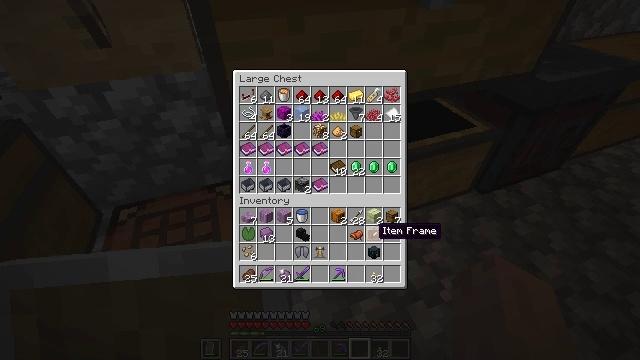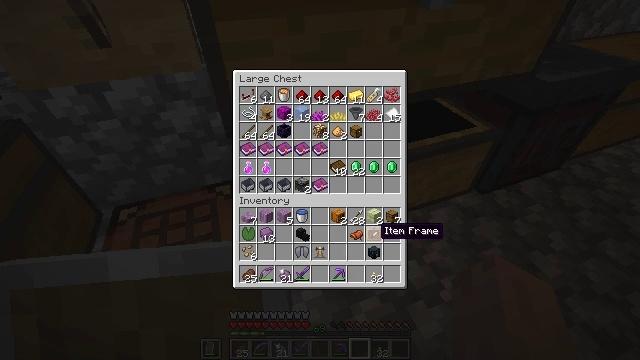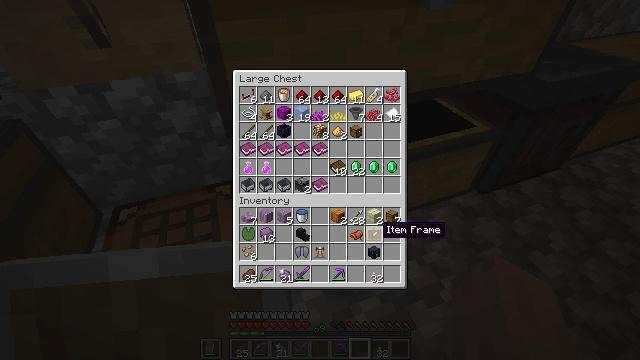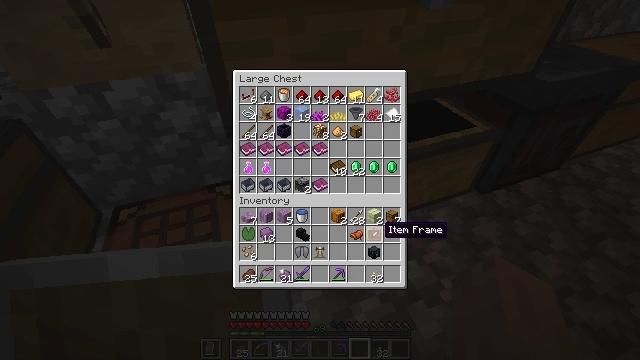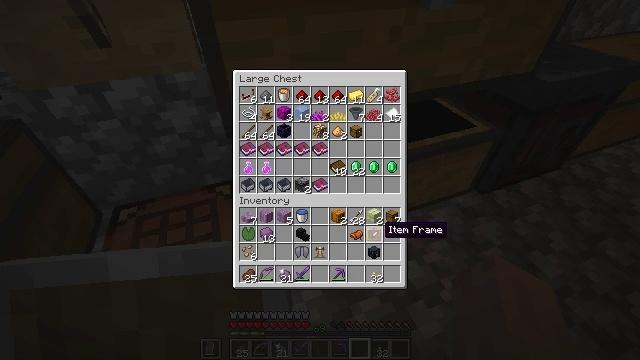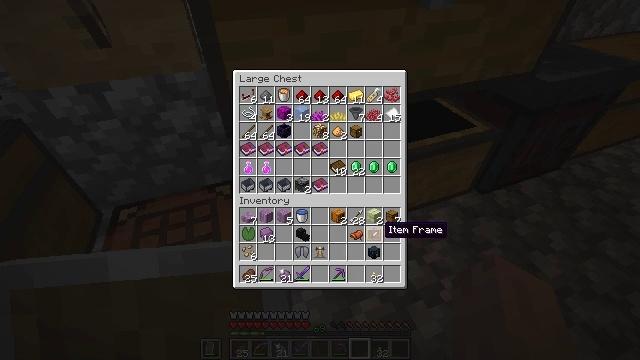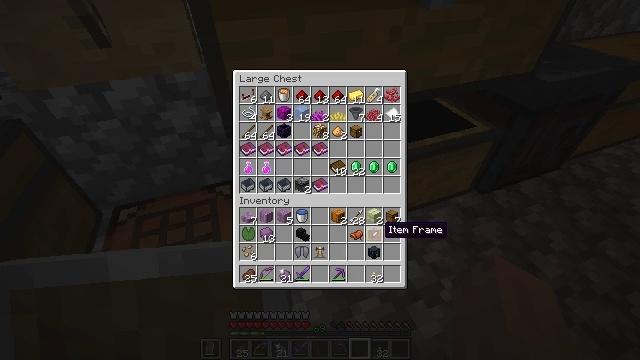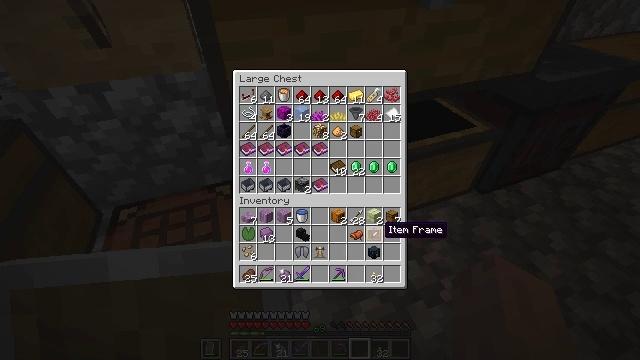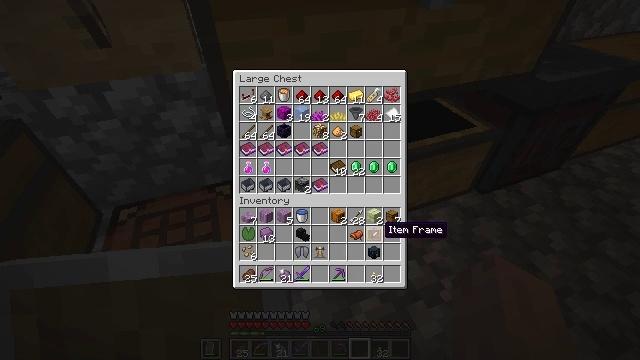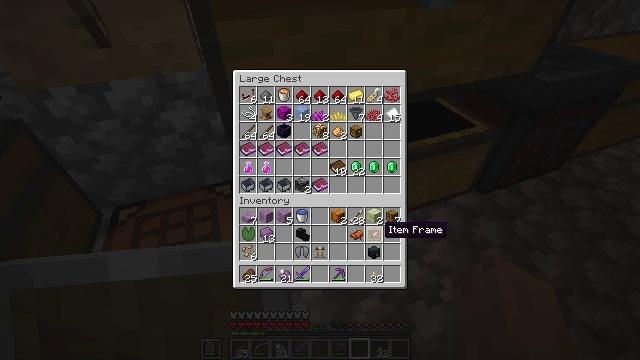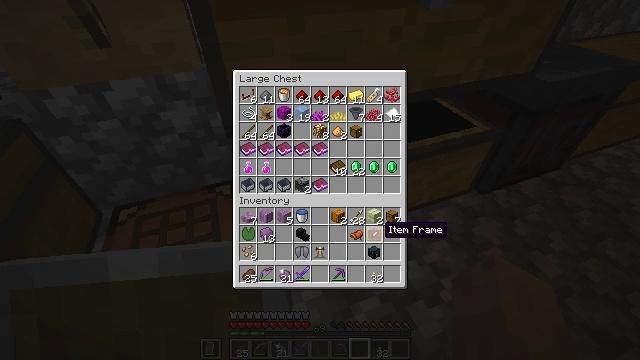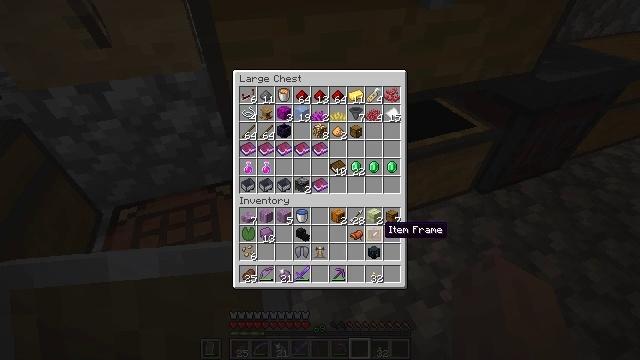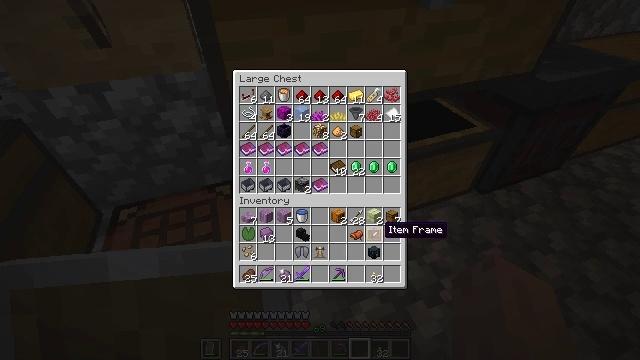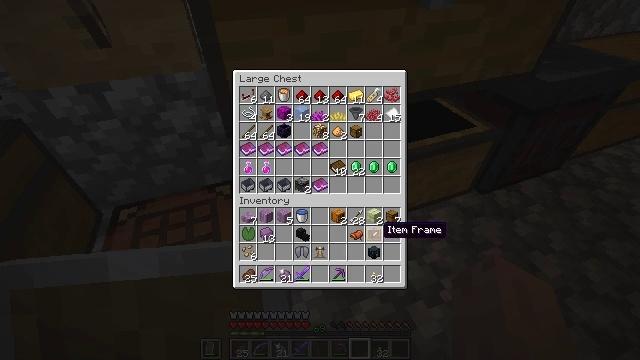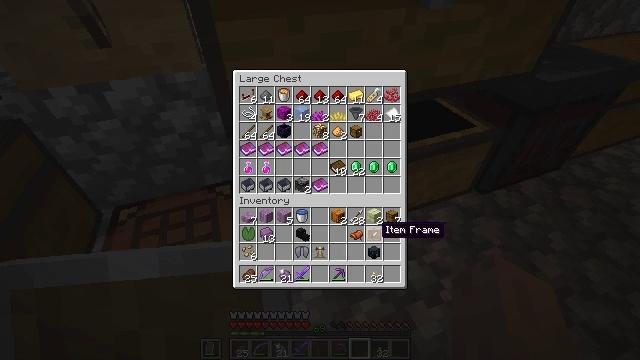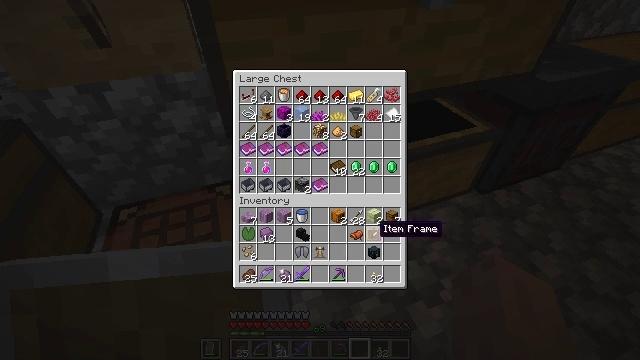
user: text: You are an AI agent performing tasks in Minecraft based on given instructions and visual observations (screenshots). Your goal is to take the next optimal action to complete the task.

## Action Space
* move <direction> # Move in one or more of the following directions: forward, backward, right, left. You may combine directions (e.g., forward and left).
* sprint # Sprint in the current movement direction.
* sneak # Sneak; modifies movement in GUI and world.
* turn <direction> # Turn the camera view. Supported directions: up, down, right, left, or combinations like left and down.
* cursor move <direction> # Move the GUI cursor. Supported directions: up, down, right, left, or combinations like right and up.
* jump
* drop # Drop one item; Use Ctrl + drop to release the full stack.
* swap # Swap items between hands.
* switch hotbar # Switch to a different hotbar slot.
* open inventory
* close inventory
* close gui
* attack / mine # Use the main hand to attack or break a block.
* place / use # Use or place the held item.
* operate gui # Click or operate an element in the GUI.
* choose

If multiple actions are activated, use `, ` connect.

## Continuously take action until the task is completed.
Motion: motion action
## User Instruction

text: Get a shulker box using shulker shells and a chest.
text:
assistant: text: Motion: no_op
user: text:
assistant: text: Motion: no_op
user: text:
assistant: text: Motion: no_op
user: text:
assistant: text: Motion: no_op
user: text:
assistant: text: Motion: no_op
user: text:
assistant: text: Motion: no_op
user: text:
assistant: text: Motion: no_op
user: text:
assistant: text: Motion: no_op
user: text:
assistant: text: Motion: no_op
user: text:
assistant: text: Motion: no_op
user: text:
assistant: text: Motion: no_op
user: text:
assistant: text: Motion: no_op
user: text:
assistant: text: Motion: no_op
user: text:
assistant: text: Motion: no_op
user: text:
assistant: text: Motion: no_op
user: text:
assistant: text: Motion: no_op
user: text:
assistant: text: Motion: no_op
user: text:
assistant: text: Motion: no_op
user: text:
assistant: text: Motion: no_op
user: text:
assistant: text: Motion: no_op
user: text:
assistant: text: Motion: no_op
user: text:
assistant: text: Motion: no_op
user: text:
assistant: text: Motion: no_op
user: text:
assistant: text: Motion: no_op
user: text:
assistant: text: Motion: no_op
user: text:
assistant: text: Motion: no_op
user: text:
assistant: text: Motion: no_op
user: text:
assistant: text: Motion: no_op
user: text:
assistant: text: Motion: turn left and down
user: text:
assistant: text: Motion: no_op